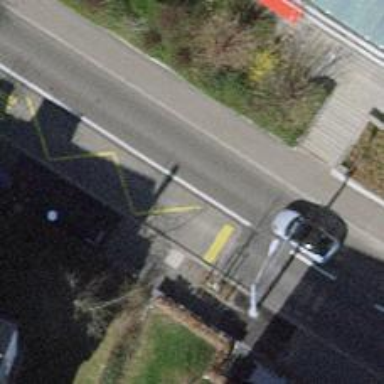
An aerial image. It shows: Bus stop for trolleybuses with designated stop position for public transport.